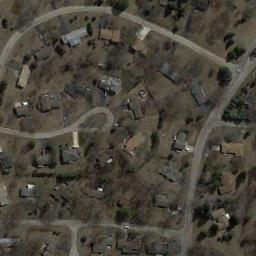
Label: residential